Question:
Is it possible to create a SQL query that will return this result set?
Thanks for any suggestions or feedback.
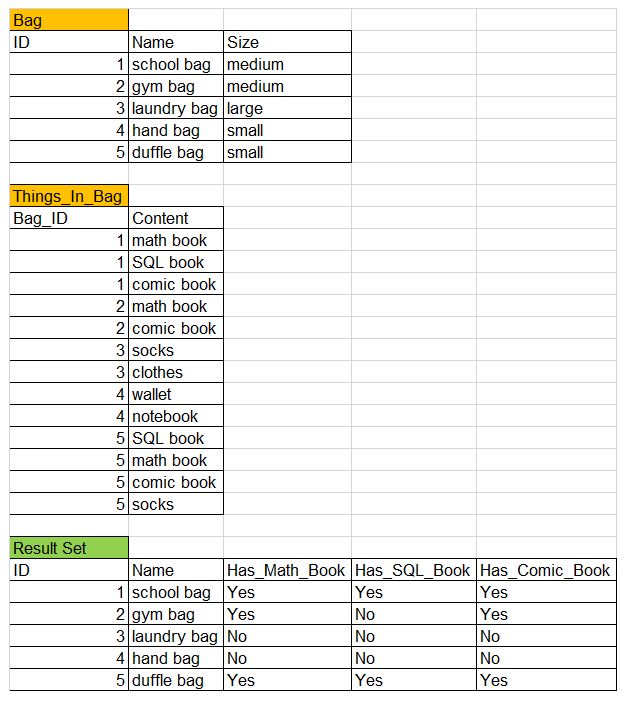
Answer: You can join and do conditional aggregation:
'''
select
b.id,
b.name
max(case when tib.content = 'math book' then 'Yes' else 'No' end) has_math,
max(case when tib.content = 'SQL book' then 'Yes' else 'No' end) has_sql,
max(case when tib.content = 'comic book' then 'Yes' else 'No' end) has_comic
from bag b
inner join things_in_bag tib on tib.bag_id = b.id
group by b.id, b.name
'''